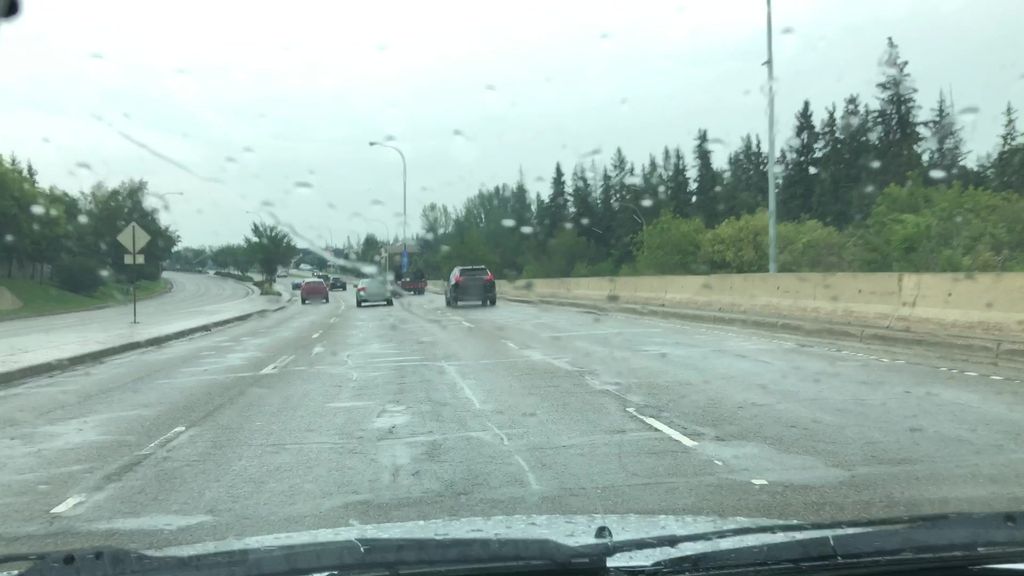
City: edmonton